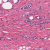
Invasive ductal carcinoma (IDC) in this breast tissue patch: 1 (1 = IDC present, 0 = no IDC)